Interaction volume radius: 5 \u00c5
Interaction volume height: 10 \u00c5
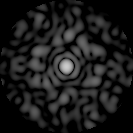
Disorder parameter: 0.8563